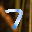
Label: 7